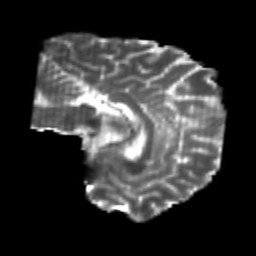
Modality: T2w
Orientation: sagittal
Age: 24
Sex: male
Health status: healthy
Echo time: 0.074 s